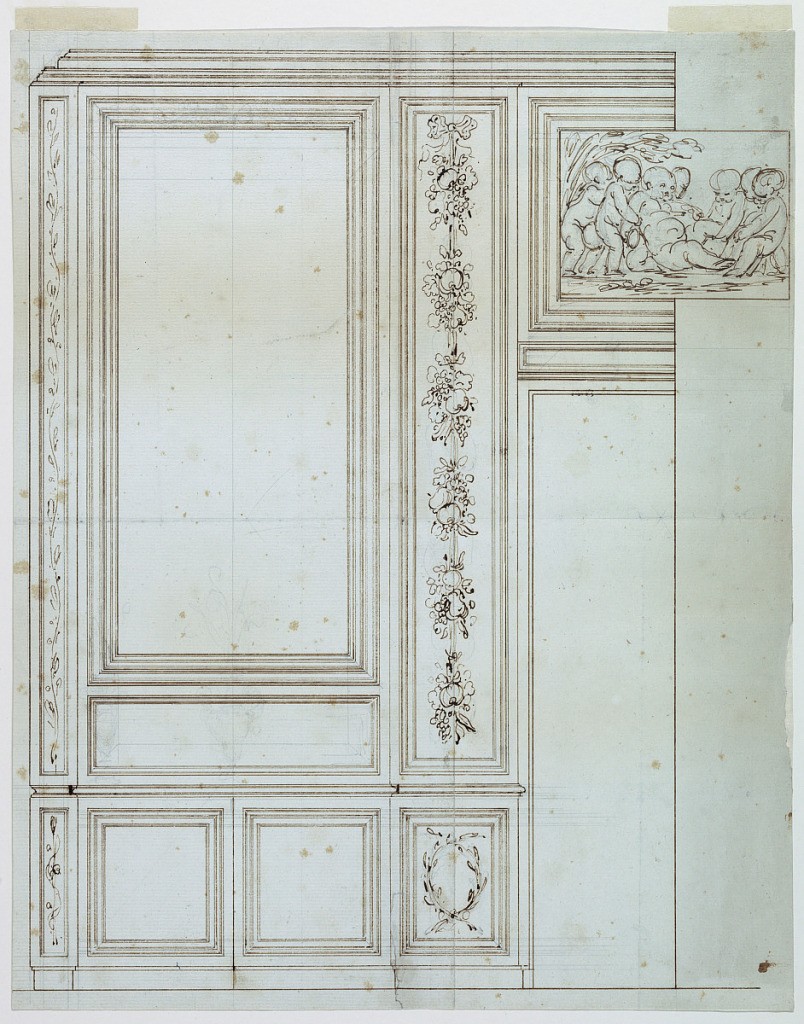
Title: Design of a Wall with a Built-in Cabinet
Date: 1790
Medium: Pen and ink, graphite on paper
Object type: drawing
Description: The left bay of the wall, the left half of a door and the overdoor are shown. Children carry the Bacchus boy in the latter. A pilaster beside the door shows a wreath in the dado, a pendant of fruit in the pilaster strip. Near the corner, a pilaster decorated with a thyrsus in the dado, a waved bough in the pilaster strip.